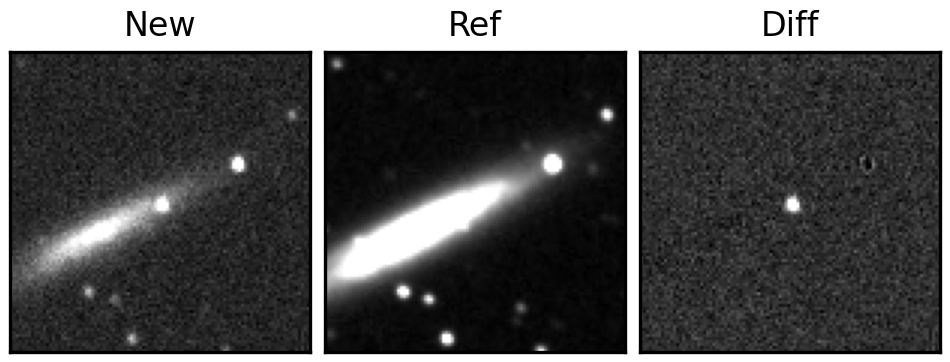
Label: real